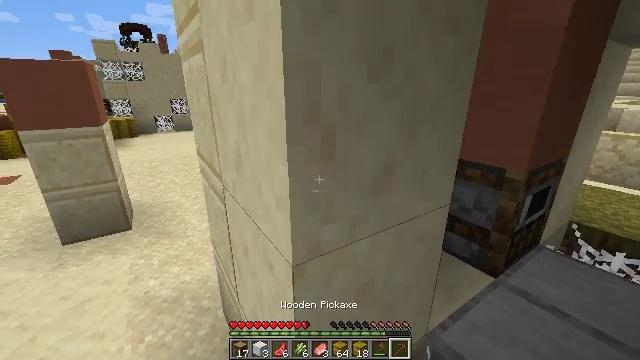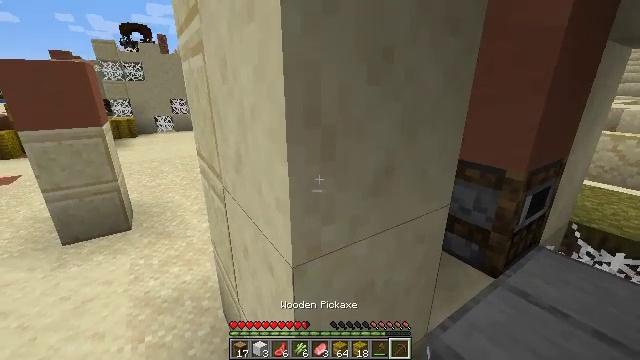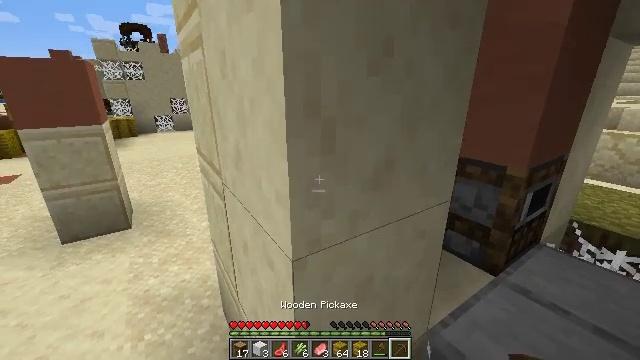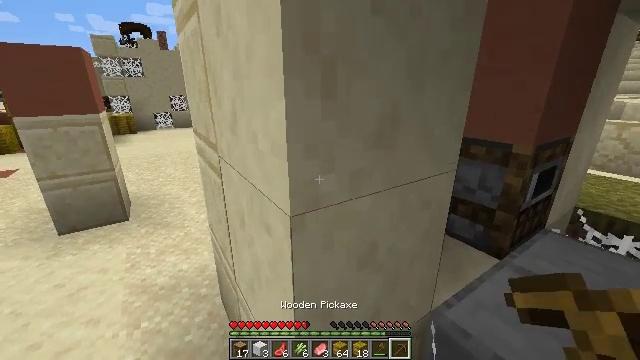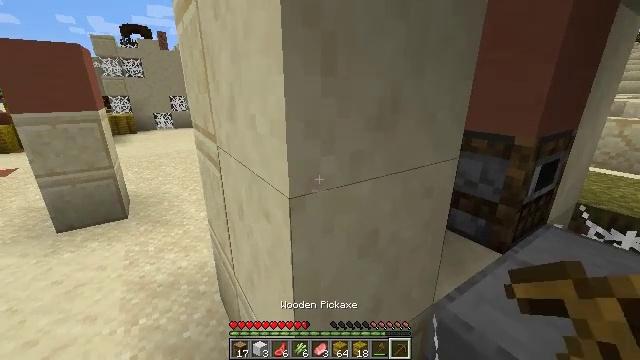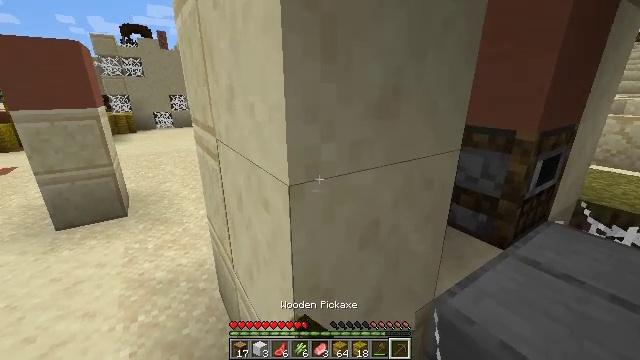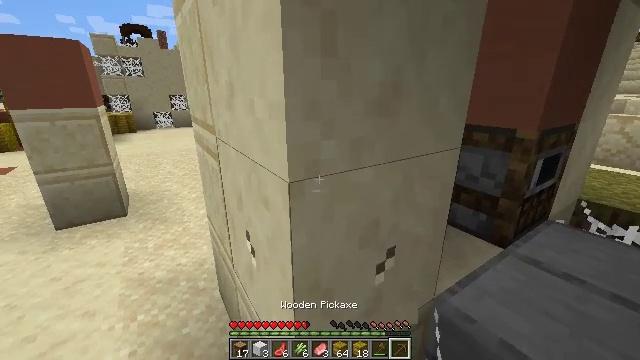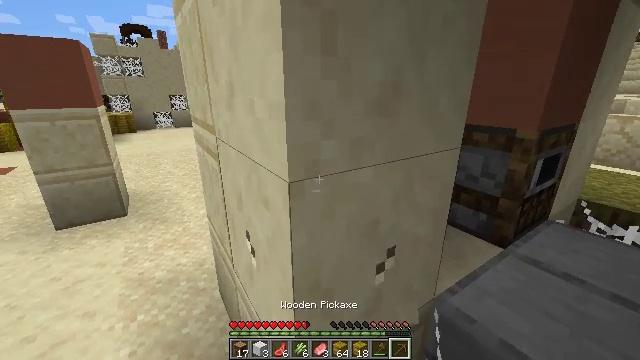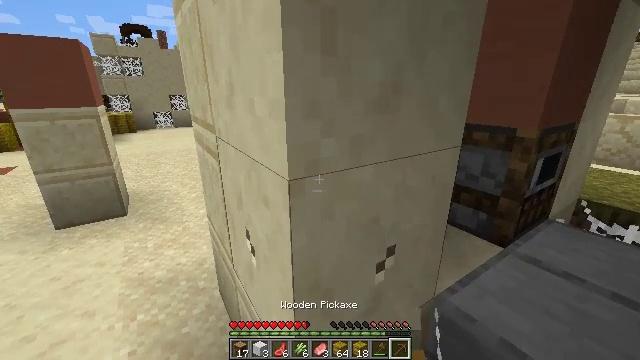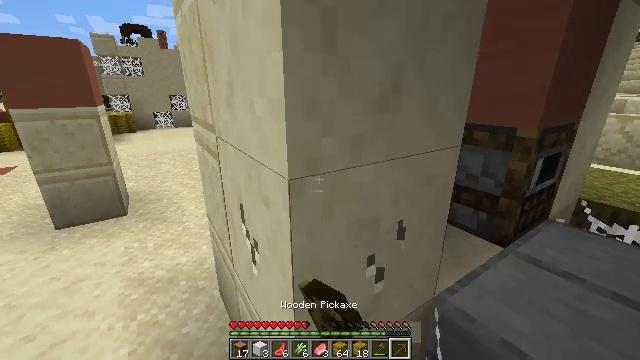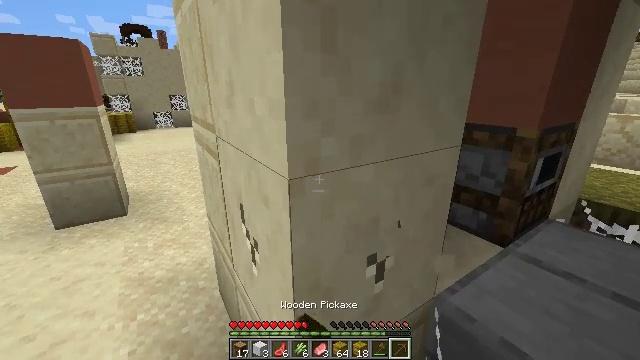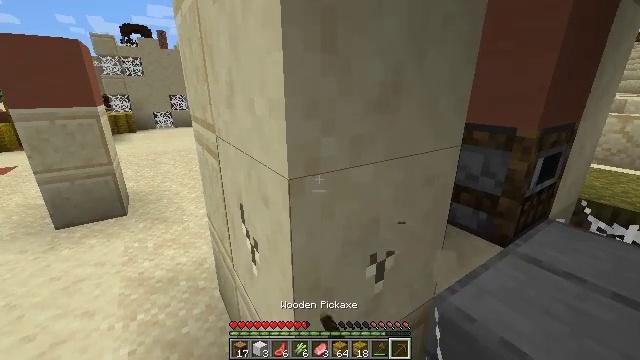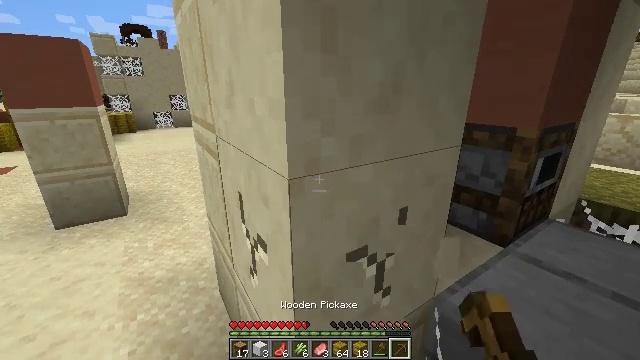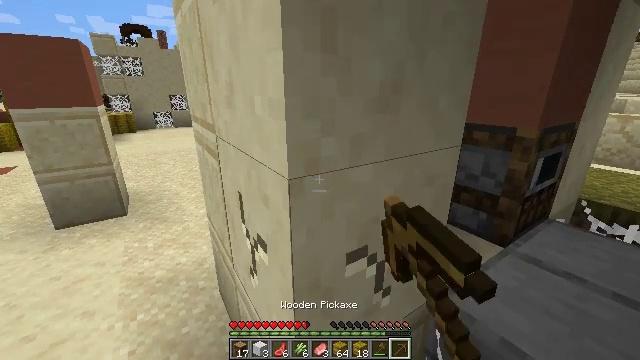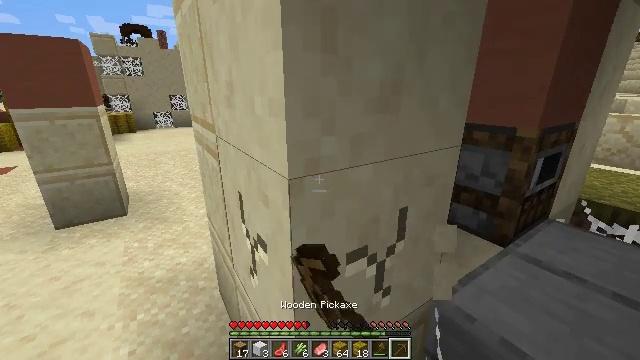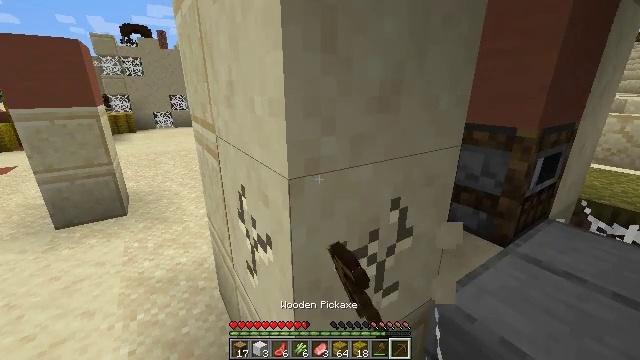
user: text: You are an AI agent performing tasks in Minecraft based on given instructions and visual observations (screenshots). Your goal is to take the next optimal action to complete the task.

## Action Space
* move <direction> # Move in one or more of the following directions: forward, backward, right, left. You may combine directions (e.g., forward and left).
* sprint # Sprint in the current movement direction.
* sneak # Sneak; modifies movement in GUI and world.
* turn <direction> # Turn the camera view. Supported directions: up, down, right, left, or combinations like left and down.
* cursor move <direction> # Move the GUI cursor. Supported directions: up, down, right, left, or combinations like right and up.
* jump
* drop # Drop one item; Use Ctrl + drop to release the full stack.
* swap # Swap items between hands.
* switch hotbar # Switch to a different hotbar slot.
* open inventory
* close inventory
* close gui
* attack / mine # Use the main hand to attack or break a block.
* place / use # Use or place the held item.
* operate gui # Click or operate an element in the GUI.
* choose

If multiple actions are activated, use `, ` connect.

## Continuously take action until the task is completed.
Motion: motion action
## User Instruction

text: Hold left click to mine smooth sandstone.
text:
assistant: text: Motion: sneak
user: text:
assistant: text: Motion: sneak
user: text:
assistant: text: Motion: sneak
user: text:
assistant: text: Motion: sneak, attack / mine
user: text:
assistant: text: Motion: sneak, attack / mine
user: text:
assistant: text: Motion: sneak, attack / mine
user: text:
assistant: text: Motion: sneak, attack / mine
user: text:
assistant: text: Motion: sneak, attack / mine
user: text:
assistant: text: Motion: sneak, attack / mine
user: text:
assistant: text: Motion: sneak, attack / mine
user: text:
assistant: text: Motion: sneak, attack / mine
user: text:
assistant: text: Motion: sneak, attack / mine
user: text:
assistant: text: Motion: sneak, attack / mine
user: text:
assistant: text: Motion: sneak, attack / mine
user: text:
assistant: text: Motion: sneak, attack / mine
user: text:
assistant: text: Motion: sneak, attack / mine
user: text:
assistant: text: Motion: sneak, attack / mine
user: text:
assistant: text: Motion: sneak, attack / mine
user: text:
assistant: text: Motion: sneak, attack / mine
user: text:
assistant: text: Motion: sneak, attack / mine
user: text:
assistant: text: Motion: sneak, attack / mine
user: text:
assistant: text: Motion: sneak, turn down, attack / mine
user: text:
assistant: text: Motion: sneak, attack / mine
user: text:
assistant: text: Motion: sneak, attack / mine
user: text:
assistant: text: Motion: sneak, attack / mine
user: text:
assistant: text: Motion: sneak, attack / mine
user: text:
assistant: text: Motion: sneak, attack / mine
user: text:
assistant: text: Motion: sneak, attack / mine
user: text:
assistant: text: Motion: sneak, attack / mine
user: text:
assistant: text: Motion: sneak, attack / mine